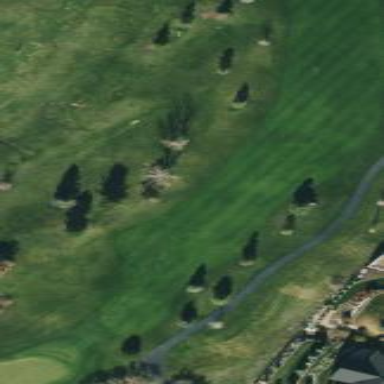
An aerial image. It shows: Well-maintained grassy area serving as golf fairway for the sport of golf.